Field crop: tomato
Growth stage: 1
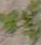
Species: portulaca